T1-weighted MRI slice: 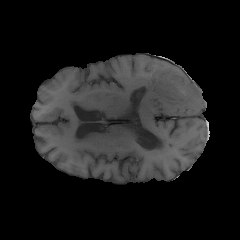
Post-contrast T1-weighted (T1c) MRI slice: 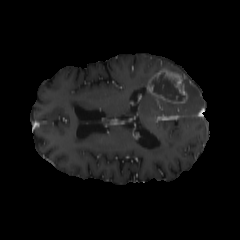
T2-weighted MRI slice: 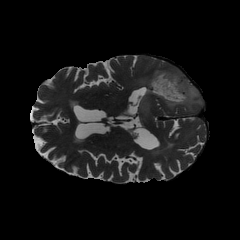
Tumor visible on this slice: yes